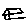
Label: house